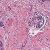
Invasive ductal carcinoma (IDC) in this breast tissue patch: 1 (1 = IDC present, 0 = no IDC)